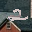
Label: 2